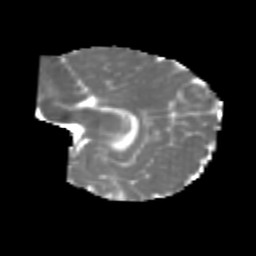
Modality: MD
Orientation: sagittal
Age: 6
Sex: male
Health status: healthy